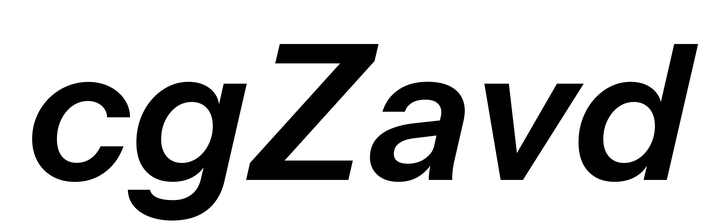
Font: InstrumentSans-Italic_SemiBold_Italic